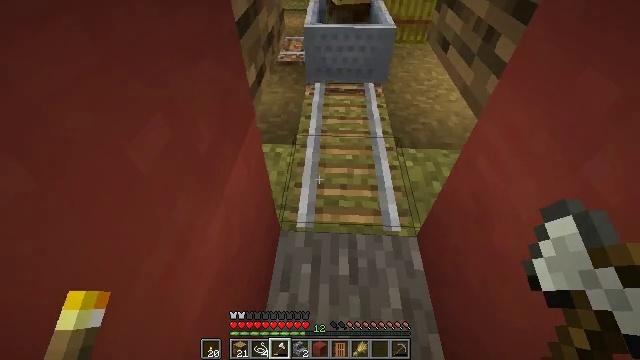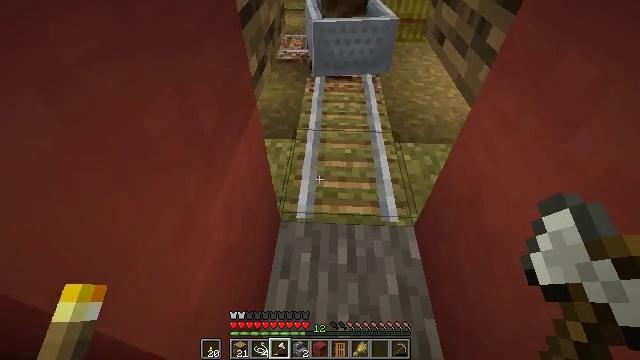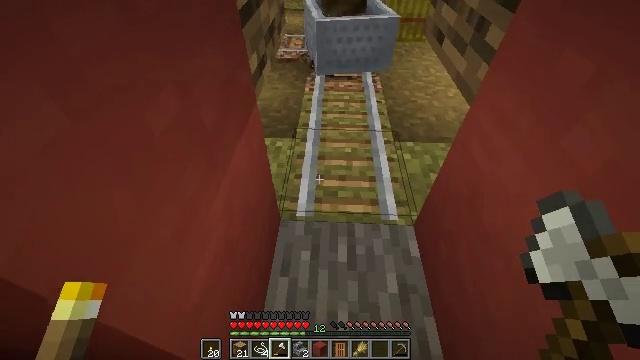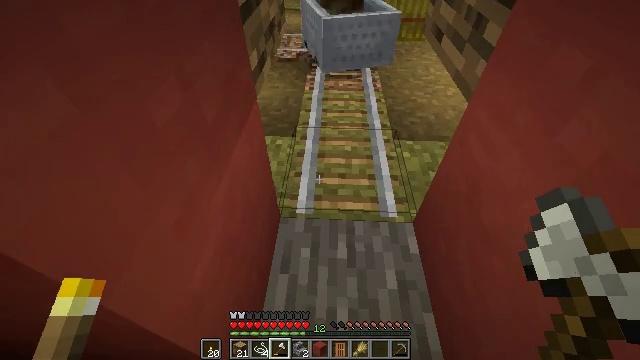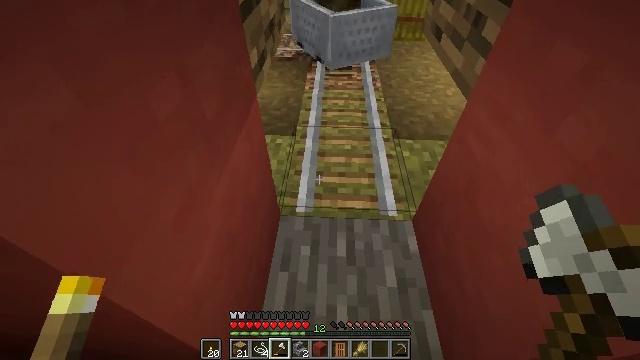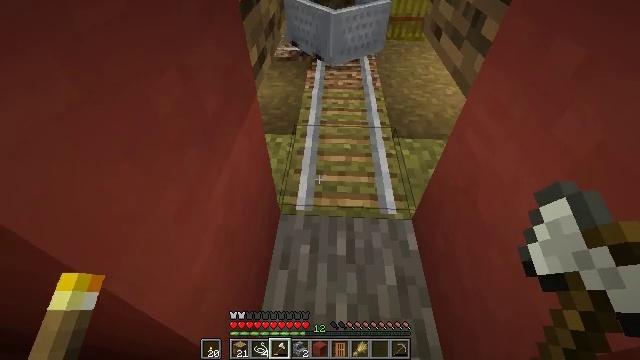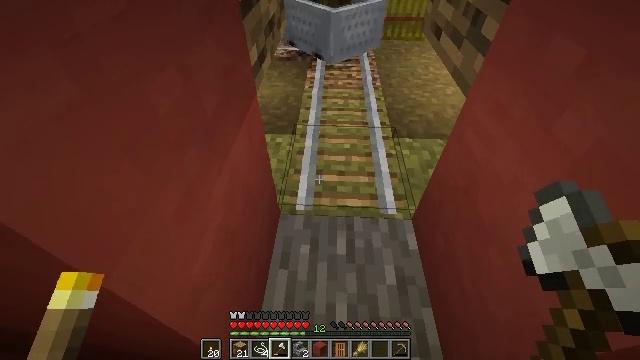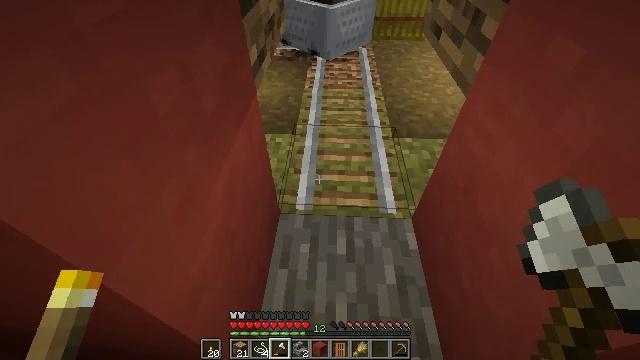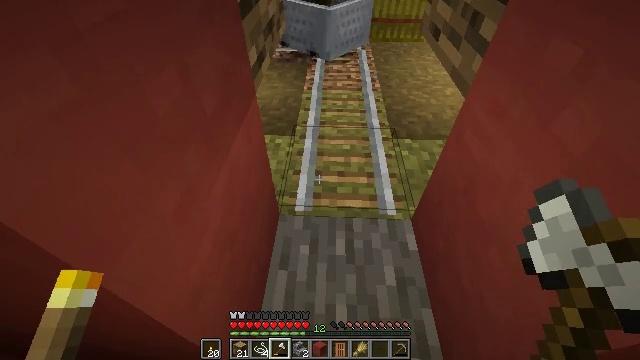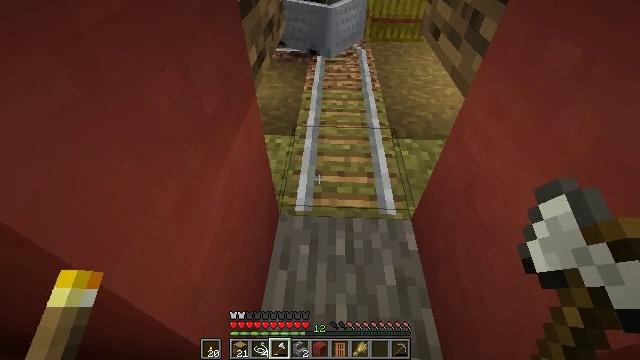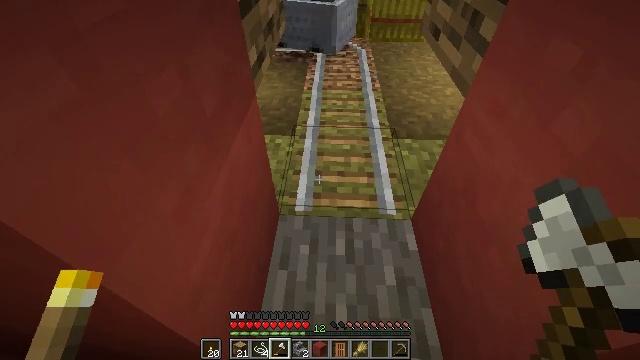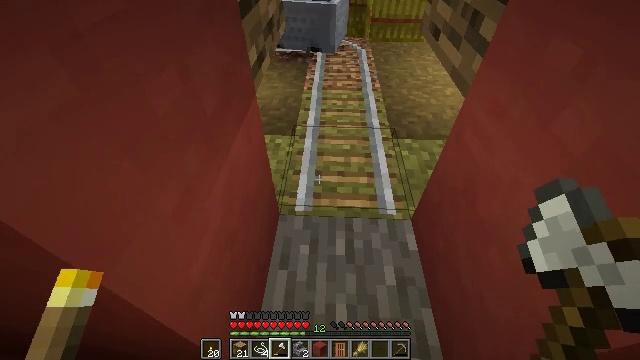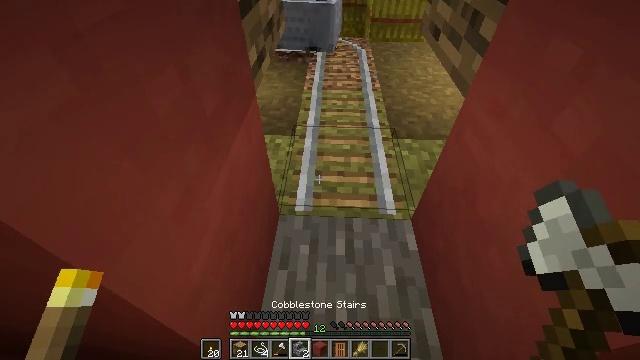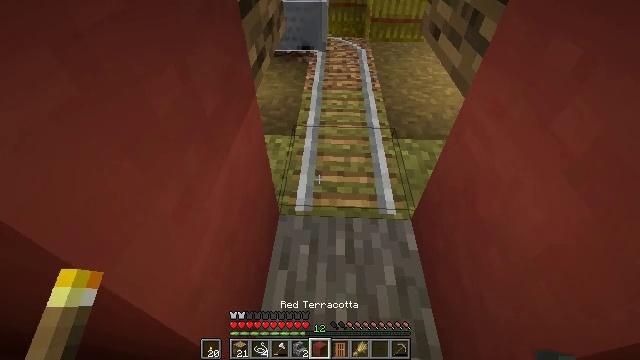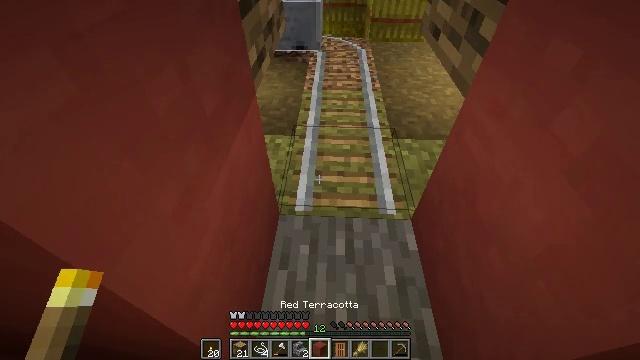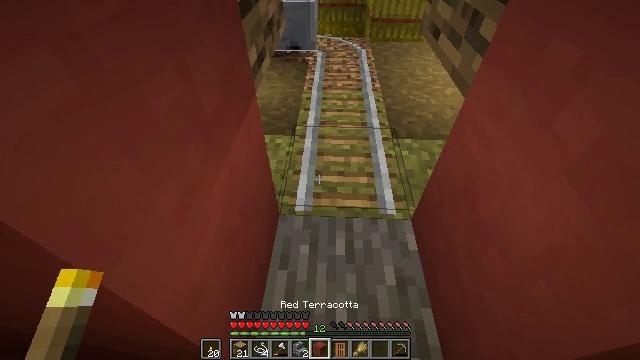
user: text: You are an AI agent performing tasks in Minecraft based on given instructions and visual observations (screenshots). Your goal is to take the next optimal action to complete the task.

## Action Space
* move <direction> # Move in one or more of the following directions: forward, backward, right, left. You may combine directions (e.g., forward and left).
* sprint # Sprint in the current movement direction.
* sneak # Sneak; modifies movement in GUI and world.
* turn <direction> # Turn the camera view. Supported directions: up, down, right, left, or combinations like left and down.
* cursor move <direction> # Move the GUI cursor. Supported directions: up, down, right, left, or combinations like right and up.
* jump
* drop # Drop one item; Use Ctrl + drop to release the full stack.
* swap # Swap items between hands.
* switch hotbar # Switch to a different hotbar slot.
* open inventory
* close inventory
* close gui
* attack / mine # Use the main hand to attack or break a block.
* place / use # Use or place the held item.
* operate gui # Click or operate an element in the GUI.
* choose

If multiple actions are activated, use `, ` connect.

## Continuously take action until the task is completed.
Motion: motion action
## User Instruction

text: Pick up the rail by attacking it.
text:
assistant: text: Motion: no_op
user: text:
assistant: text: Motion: no_op
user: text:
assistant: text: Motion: no_op
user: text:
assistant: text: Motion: no_op
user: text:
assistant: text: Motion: no_op
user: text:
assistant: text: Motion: no_op
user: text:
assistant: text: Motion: no_op
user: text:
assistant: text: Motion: no_op
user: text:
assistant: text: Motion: no_op
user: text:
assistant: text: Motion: no_op
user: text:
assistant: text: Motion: no_op
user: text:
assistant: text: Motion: no_op
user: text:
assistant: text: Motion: no_op
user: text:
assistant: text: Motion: no_op
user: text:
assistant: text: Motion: no_op
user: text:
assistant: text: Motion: no_op
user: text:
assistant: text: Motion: no_op
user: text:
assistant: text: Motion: no_op
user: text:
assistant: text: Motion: no_op
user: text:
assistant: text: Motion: no_op
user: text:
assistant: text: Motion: no_op
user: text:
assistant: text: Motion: no_op
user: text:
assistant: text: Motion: no_op
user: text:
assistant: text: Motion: no_op
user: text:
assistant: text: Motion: no_op
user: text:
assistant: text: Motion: no_op
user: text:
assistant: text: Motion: no_op
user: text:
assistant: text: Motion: no_op
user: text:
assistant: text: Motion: no_op
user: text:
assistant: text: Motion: no_op